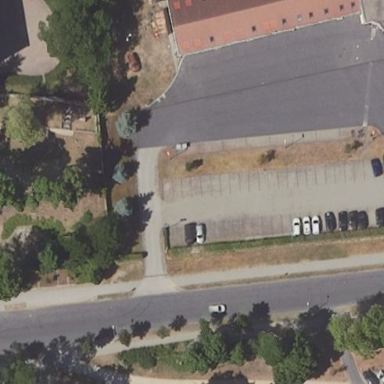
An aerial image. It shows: Parking area with surface.